Question: When I run <URL>, it tries to show a check mark or an X for a passing or a failing test run, respectively. I've seen great-looking screenshots of Mocha's output. But those screenshots were all taken on Macs or Linux. In a console window on Windows, these characters both show up as a nondescript empty-box character, the classic "huh?" glyph:

If I highlight the text in the console window and copy it to the clipboard, I do see actual Unicode characters; I can paste the fancy characters into a textbox in a Web browser and they render just fine (✔️, ✖️). So the Unicode output is getting to the console window just fine; the problem is that the console window isn't displaying those characters properly.
How can I fix this so that all of Mocha's output (including the ✔️ and ✖️) displays properly in a Windows console?
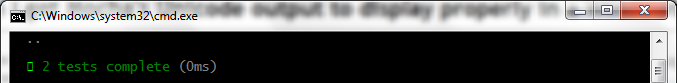
Answer: Update: this issue has now been fixed. Starting from Mocha 1.7.0, fallbacks are used for symbols that don't exist in default console fonts ( instead of ✔️, x instead of ✖️, etc.). It's not as pretty as it could be, but it surely beats empty-box placeholder symbols.
For details, see the related pull request: <URL>